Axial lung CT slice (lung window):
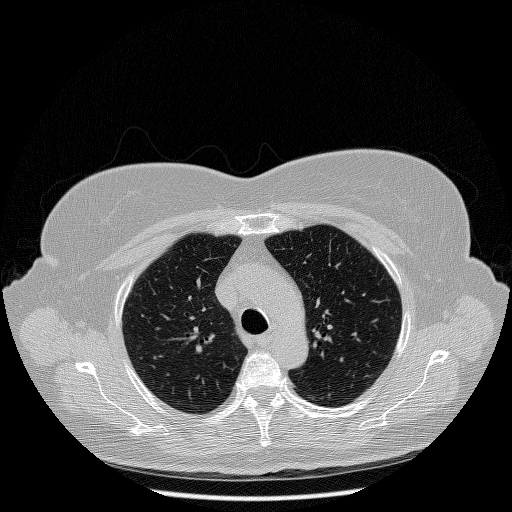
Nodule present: no